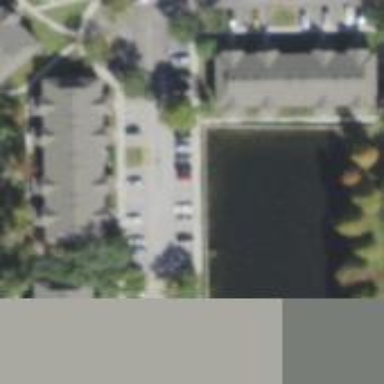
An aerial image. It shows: Parking space is available.